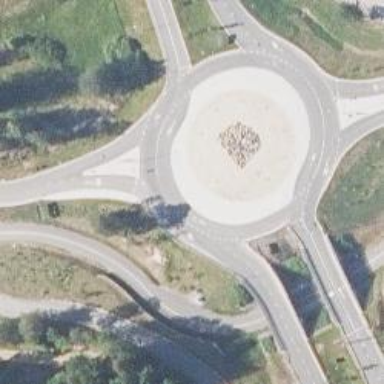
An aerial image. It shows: Primary highway with asphalt surface leading to roundabout.